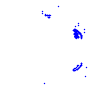
Particle: proton